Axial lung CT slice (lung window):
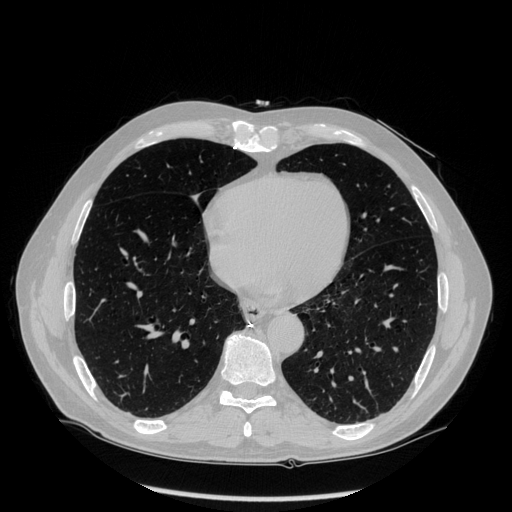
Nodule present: no